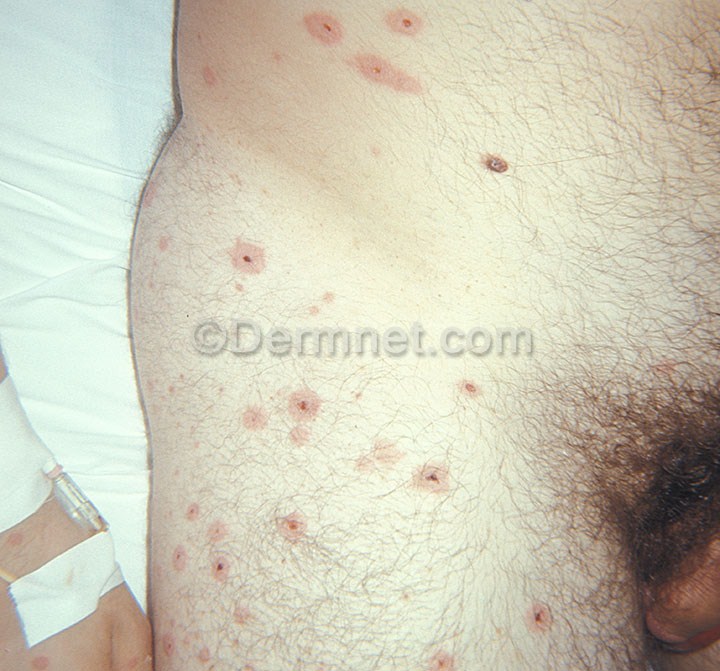
Disease: Vasculitis Photos